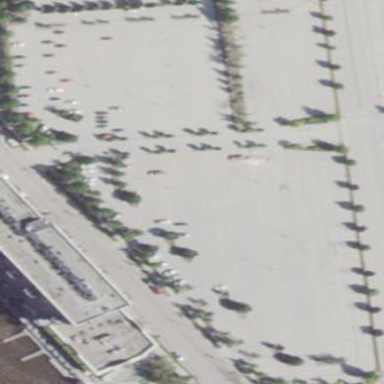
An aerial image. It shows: Parking area designed for motorhomes with surface suitable for parking.